Question: I am having trouble with the logic of nesting if statements to check if the previous 4 cells are greater than 0.
What I am trying to do is calculated a luxury tax on a baseball team.
Originally, I wrote:
'''
=IF(C74>J74,C74+(C74-J74)*IF(I71<>0*I72<>0*I73<>0, 0.5, IF(I72<>0*I73<>0,0.4,IF(I73<>0,0.3,0.175))), 0)
'''
But it sums up all 4 years and doesn't factor in the consecutive idea.
Then I tried:
If they go over the salary tax threshold:
the first time then there is a 17.5% tax on the amount over:
'''
if(C74>J74, I74*0.175, 0)
'''
the second consecutive time there is a 30% tax on the amount over:
'''
if(C74>J74, if(C73>J73, I74*0.3), I74*0.175), 0)
'''
The third consecutive time there is a 40% tax:
'''
if(C74>J74, if(C73>J73, if(C72>J72, I74*0.3), I74*0.175), 0)
'''
And the fourth consecutive time there is a 50% tax:
'''
if(C74>J74, if(C73>J73, if(C72>J72, if(C71>J71, I74*0.5), I74*0.3), I74*0.175), 0)
'''
Straight from Wikipedia:
> The threshold level for the luxury tax will be $189MM in 2014 (up from $178MM from 2011-2013) and will remain at $189MM through 2016. From 2012 through 2016, teams who exceed the threshold for the first time must pay 17.5% of the amount they are over, 30% for the second consecutive year over, 40% for the third consecutive year over, and 50% for four or more consecutive years over the cap.[4]
In my forumla, currently if a team goes over the luxury tax, then under, then over again- the calculation will still apply a 40% tax instead of 17.5.
Is there anyway check the conditions of the four preceding cells without having to write jumbled nested ifs like I am about to do?

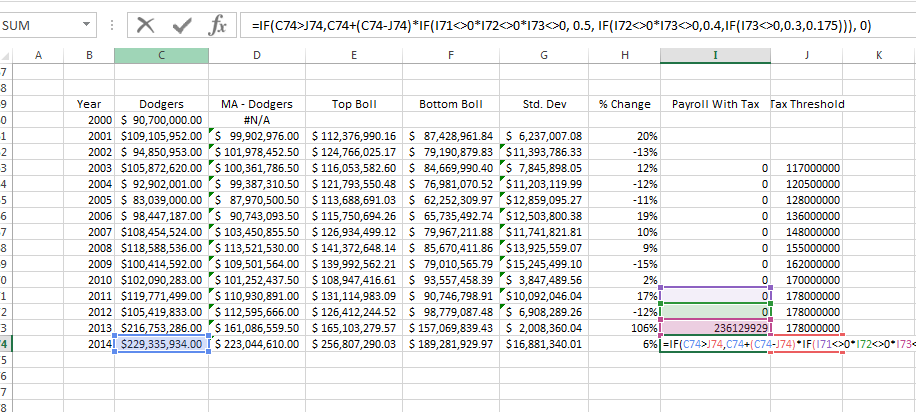
Answer: I'd add a new column with a single IF statement, if the value is greater than the cap, then 1, otherwise 0. Then when you figure the tax, take the sum of "this" row's cell plus the three above it, and that tells you the number of years in this plus the last 4 that they're over. Which is what you're doing now, it sounds like.
If you want to just know CONSECUTIVE years, you could do something like,
'''
if(sum(4 values)=4,50%,if(sum(3 values)=3,40%,if(sum(2 values)=2,30%,if(thisRow=1,17.5%,0%))))
'''
That gives you the tax rate, and you can multiply the value its taxing in the same cell or elsewhere.
Hope that helps!